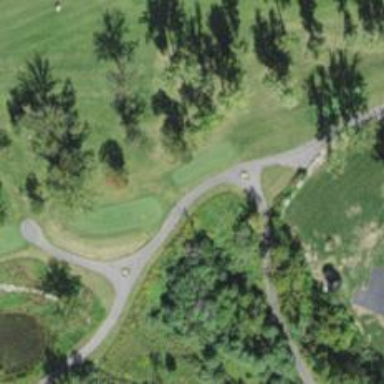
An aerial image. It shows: Service road designated as golf cart path.